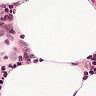
Metastatic tissue present: no